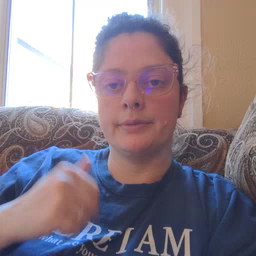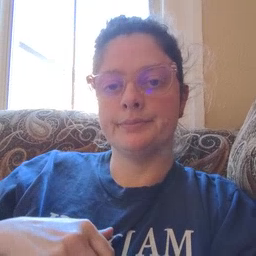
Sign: cereal